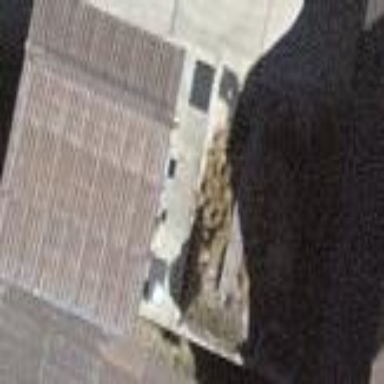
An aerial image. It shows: Shed building.